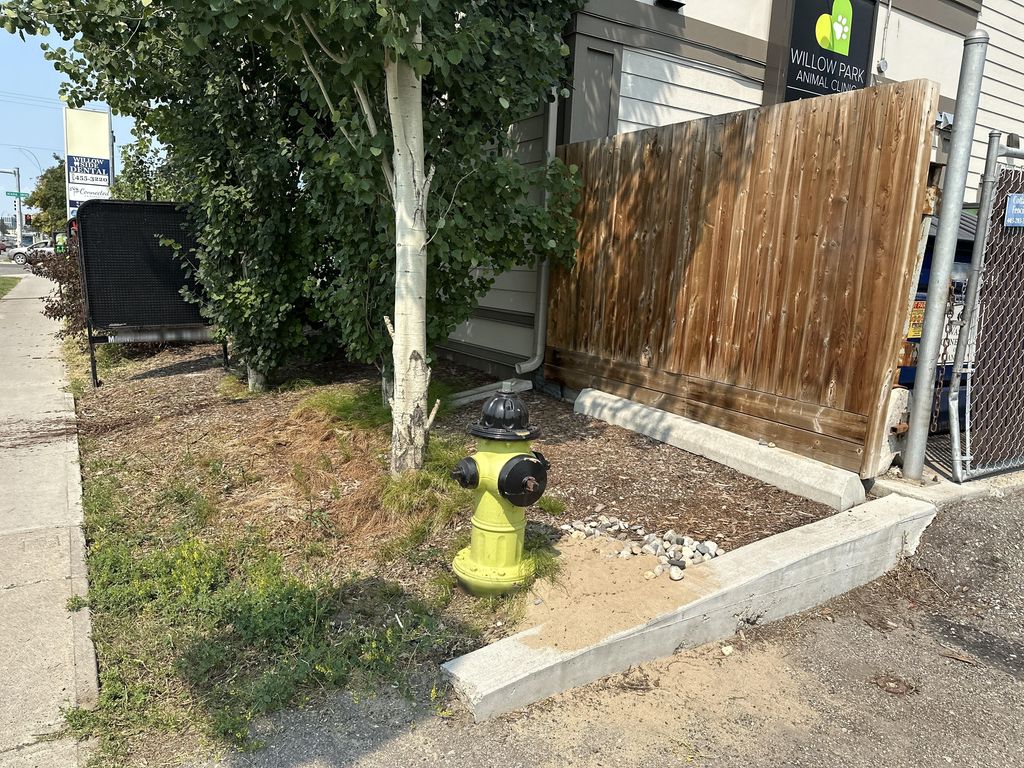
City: calgary